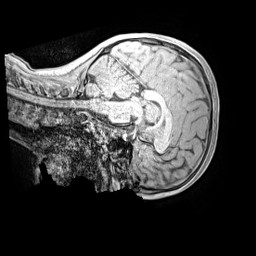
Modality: MP2RAGE
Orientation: sagittal
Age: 10
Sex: female
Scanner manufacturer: siemens
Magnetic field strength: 3 T
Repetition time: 4 s
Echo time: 0.00299 s